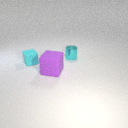
large purple rubber cube in front of small cyan metal cylinder